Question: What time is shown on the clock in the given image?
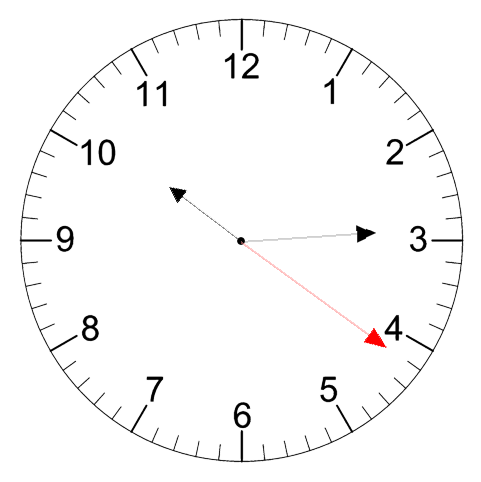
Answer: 10:14:21